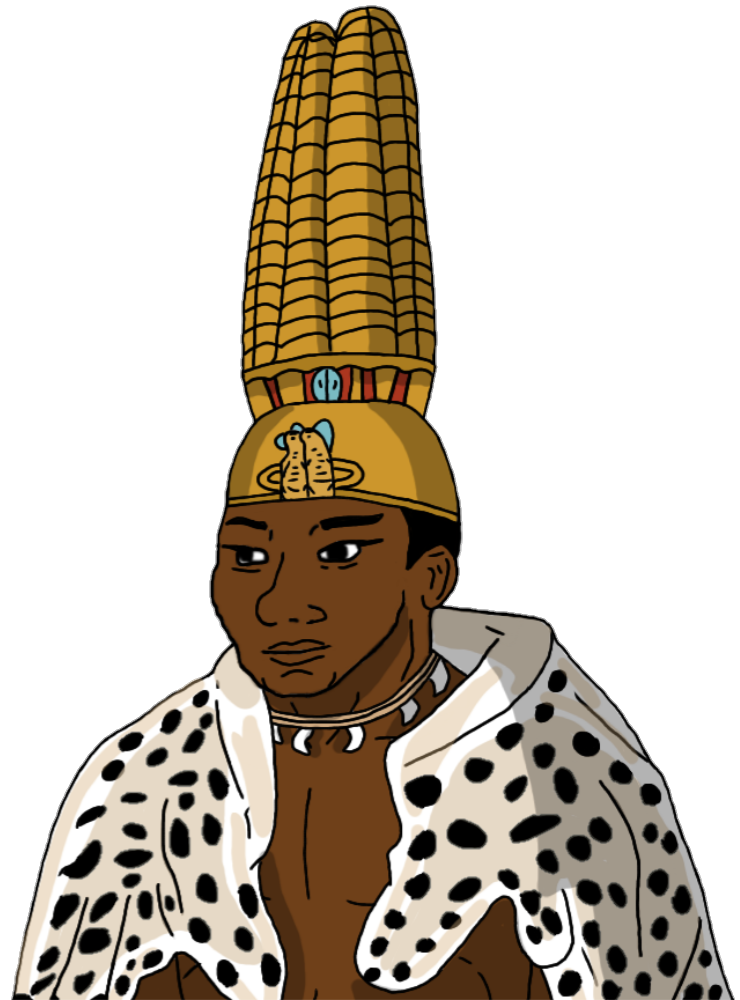
Label: 5_Blackjak